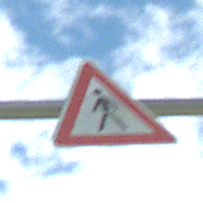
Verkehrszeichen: FussgaengerRechts
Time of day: Midday
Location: Outdoor (Nature)
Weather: PartlyCloudy
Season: NotSpecified
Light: Natural